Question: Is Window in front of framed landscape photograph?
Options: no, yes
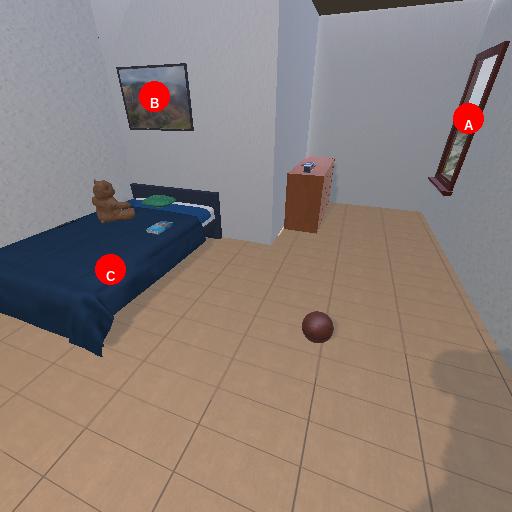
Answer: no